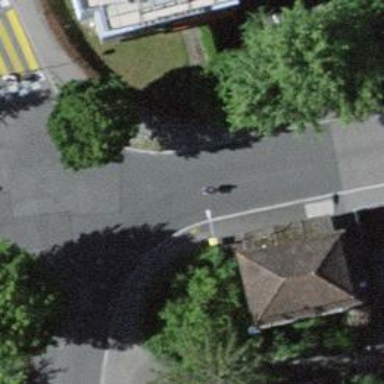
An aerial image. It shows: Kerb barrier.